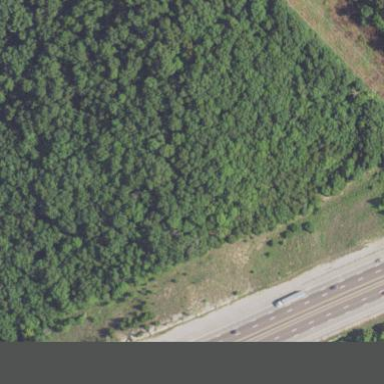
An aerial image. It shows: Woodland with evergreen needle-leaved trees.